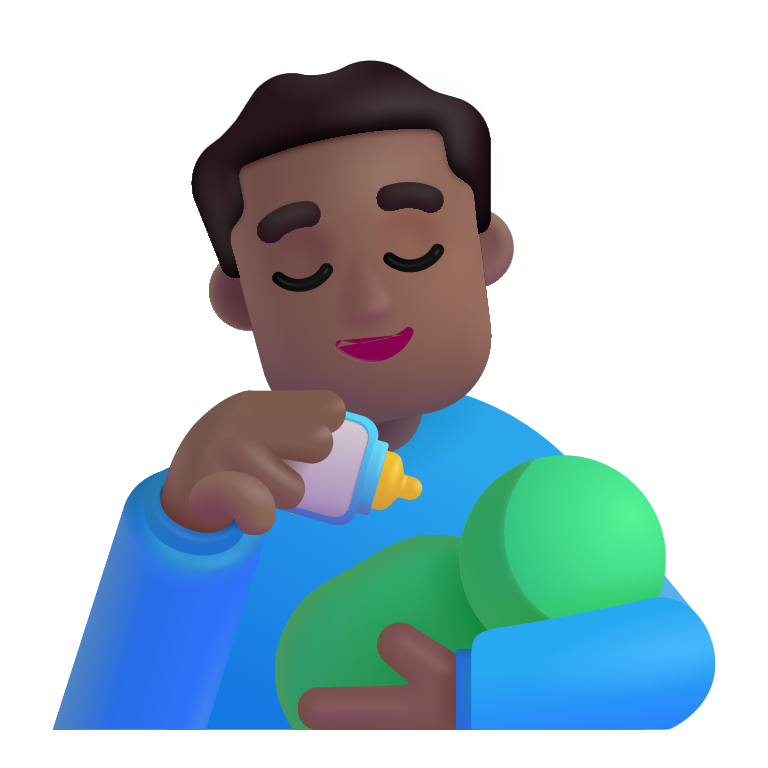
man feeding baby color  dark